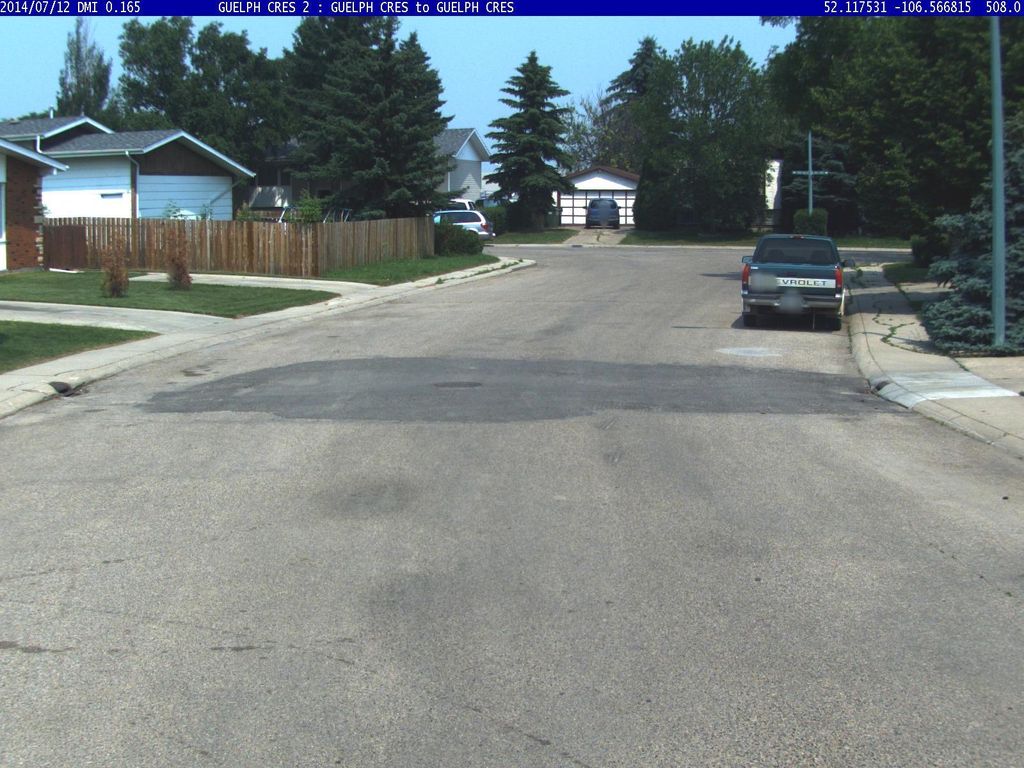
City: saskatoon